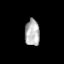
Tissue: skin
Cell type: Fibroblasts
Senescence score: 0.8148
Nuclear area (px): 382
Mean DAPI intensity: 178.914